Question: When running nuget in my build to create a package I get:
'ns:package/ns:metadata/ns:id' in the XML file was not found

my NSPec which was generated from
> nuget spec [Application Name]
which returns
'''
<?xml version="1.0"?>
<package >
<metadata>
<id>E.Commerce.Site</id>
<version>1.0.0</version>
<authors>administrator</authors>
<owners>administrator</owners>
<requireLicenseAcceptance>false</requireLicenseAcceptance>
<description>description</description>
<releaseNotes>release of the package.</releaseNotes>
<copyright>Copyright 2013</copyright>
<tags>ESITE</tags>
<dependencies>
<dependency id="SampleDependency" version="1.0" />
</dependencies>
</metadata>
</package>
'''
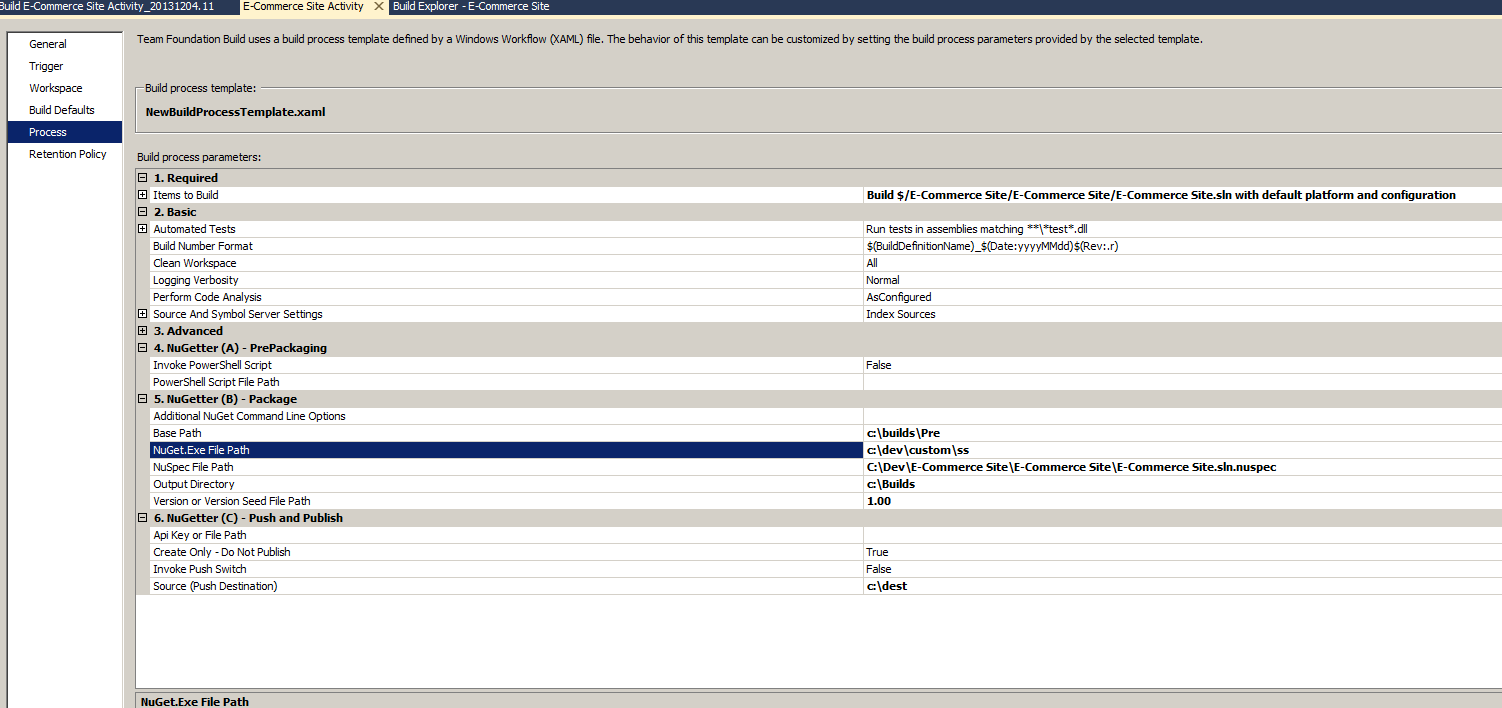
Answer: xmlns is required to run through this tool and is not included when nuget.exe generates the NSPEC
notice:
'''
<?xml version="1.0"?>
<package xmlns="http://schemas.microsoft.com/packaging/2010/07/nuspec.xsd>
<metadata>
<id>E.Commerce.Site</id>
<version>1.0.0</version>
<authors>administrator</authors>
<owners>administrator</owners>
<requireLicenseAcceptance>false</requireLicenseAcceptance>
<description>description</description>
<releaseNotes>release of the package.</releaseNotes>
<copyright>Copyright 2013</copyright>
<tags>ESITE</tags>
<dependencies>
<dependency id="SampleDependency" version="1.0" />
</dependencies>
</metadata>
</package>
'''